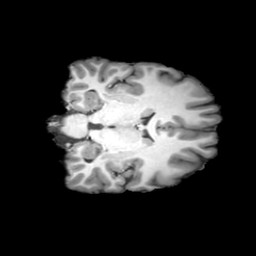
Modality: T1w
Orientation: coronal